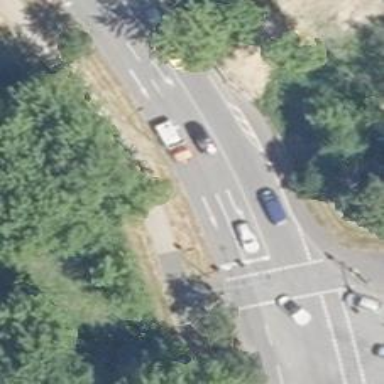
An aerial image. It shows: Secondary road with asphalt surface and cycle track on the right side.